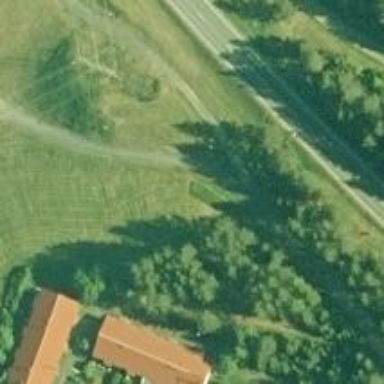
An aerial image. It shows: Path.